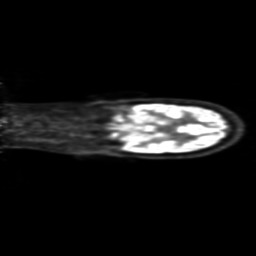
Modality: PET
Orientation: coronal
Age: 41
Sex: male
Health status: ill